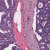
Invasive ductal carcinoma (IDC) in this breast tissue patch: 0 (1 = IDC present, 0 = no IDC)